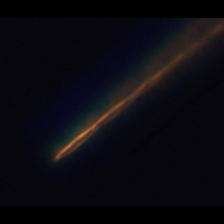
Taxon: Psuedo-nitzschia
Group: Diatoms